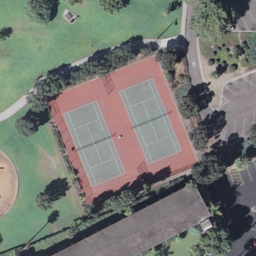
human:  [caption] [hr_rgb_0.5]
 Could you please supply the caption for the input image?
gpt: There are two tennis courts surrounded by some plants .

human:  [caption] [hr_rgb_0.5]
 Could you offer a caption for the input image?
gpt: Two tennis courts are surrounded by some plants .

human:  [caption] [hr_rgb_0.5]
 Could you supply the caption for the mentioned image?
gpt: There are two tennis courts arranged neatly and surrounded by many plants .

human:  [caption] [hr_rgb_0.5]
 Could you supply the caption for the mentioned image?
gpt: Two tennis courts arranged neatly with many plants surrounded .

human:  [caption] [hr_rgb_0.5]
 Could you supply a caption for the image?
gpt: There are two tennis courts arranged neatly and surrounded by some plants .